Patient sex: F
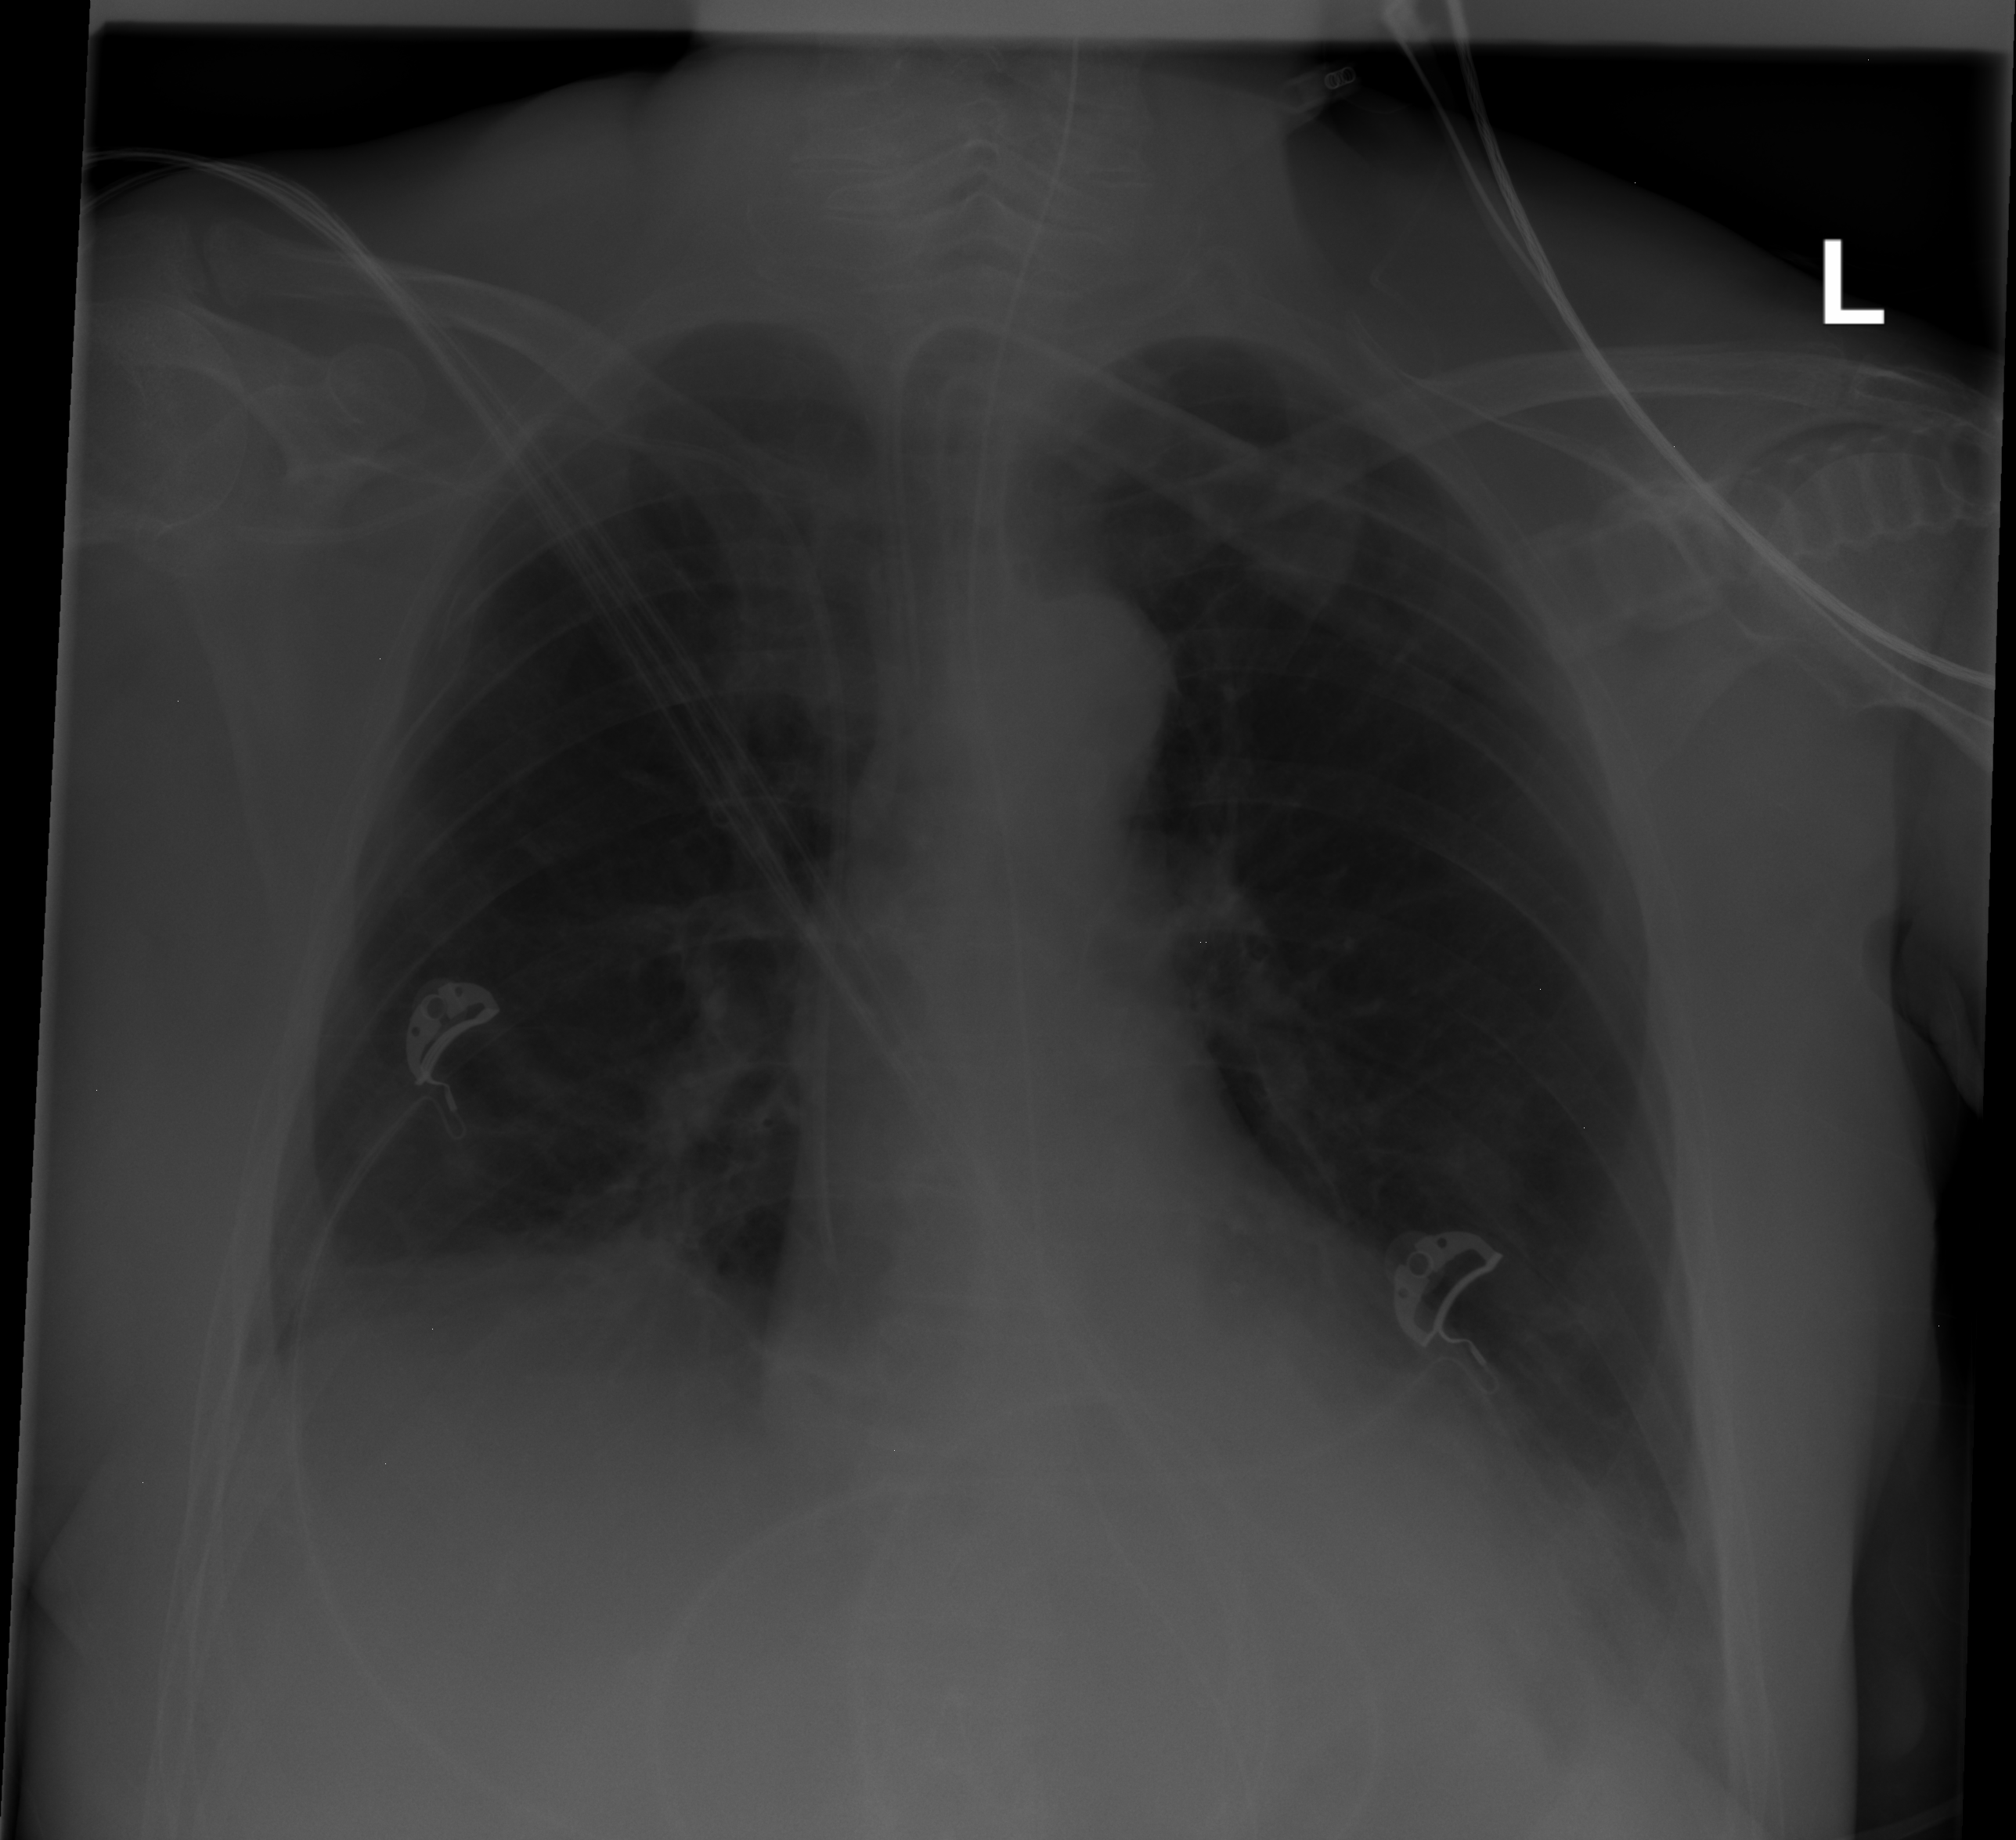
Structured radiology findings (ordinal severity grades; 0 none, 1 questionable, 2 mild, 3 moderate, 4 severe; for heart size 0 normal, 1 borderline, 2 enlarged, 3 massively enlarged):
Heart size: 0
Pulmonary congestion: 0
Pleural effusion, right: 1
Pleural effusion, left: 2
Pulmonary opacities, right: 0
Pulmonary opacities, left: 0
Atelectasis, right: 2
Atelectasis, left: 2